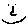
Label: smiley face